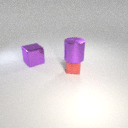
small red rubber cube to the right of large purple metal cube